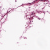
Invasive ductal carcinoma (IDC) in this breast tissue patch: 0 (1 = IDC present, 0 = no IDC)